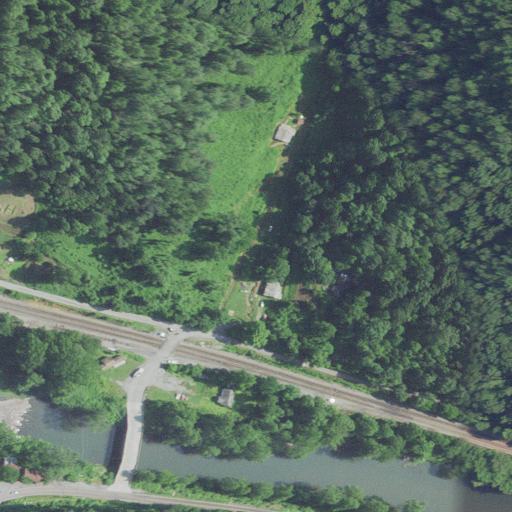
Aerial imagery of valley in West Virginia named Depot Hollow containing deciduous forest, open water, medium intensity development, low intensity development, open development, grassland, and high intensity development